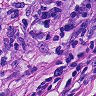
Metastatic tissue present: yes